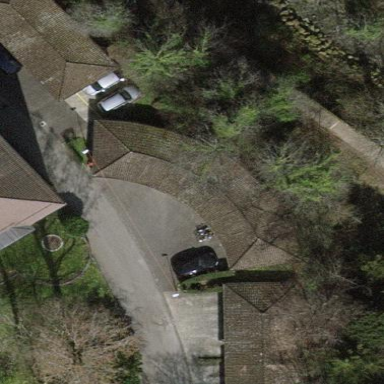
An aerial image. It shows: Group of garages.